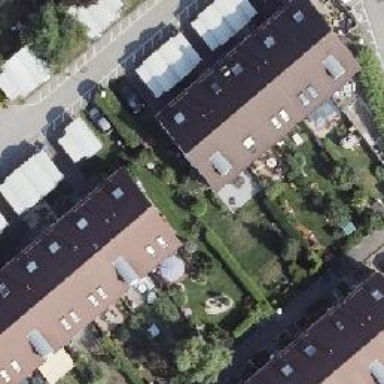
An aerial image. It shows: Terrace-style building with gabled roof.